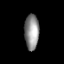
Tissue: lung
Cell type: Endothelial cells
Senescence score: 0.2283
Nuclear area (px): 503
Mean DAPI intensity: 141.813